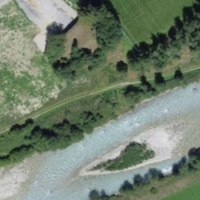
EUNIS habitat code: 57
Species observed at this site:
Chamaenerion angustifolium
Cinclus cinclus
Filipendula ulmaria